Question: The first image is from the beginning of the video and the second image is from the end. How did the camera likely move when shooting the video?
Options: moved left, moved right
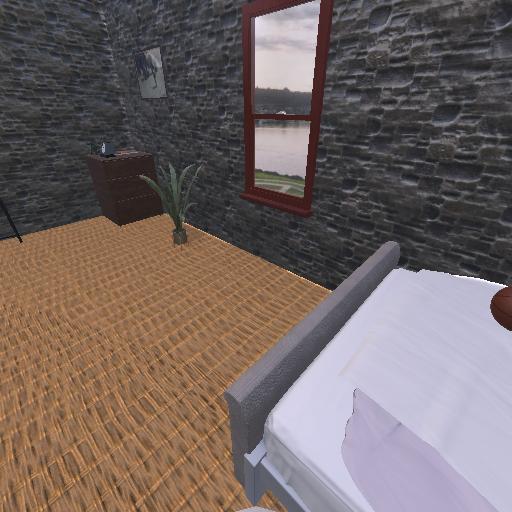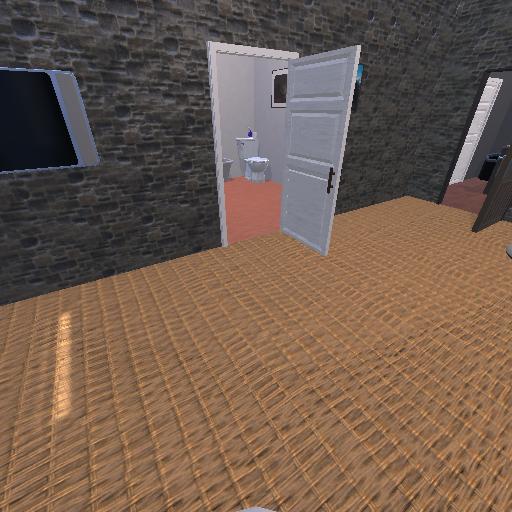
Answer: moved left